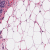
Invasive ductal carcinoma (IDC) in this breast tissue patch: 1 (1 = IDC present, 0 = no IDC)